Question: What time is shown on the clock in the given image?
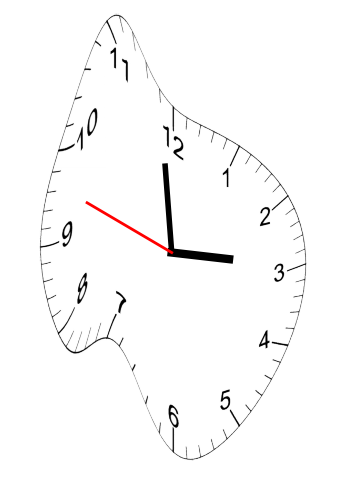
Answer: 02:58:48